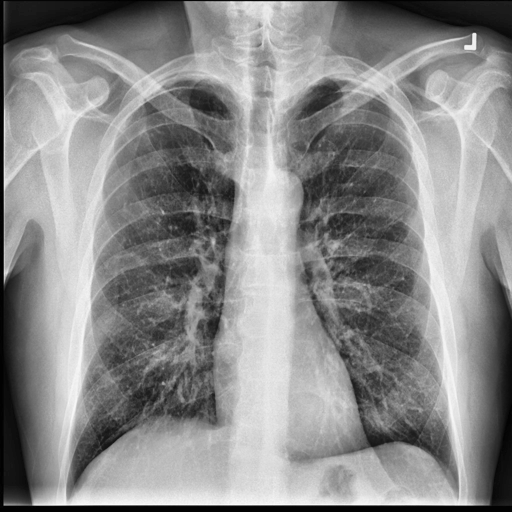
Finding: NORMAL